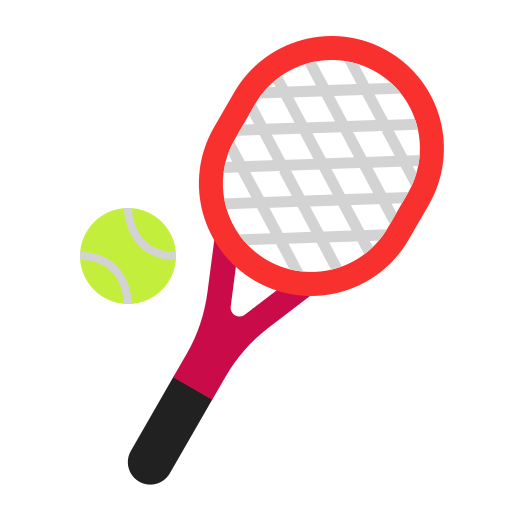
tennis flat